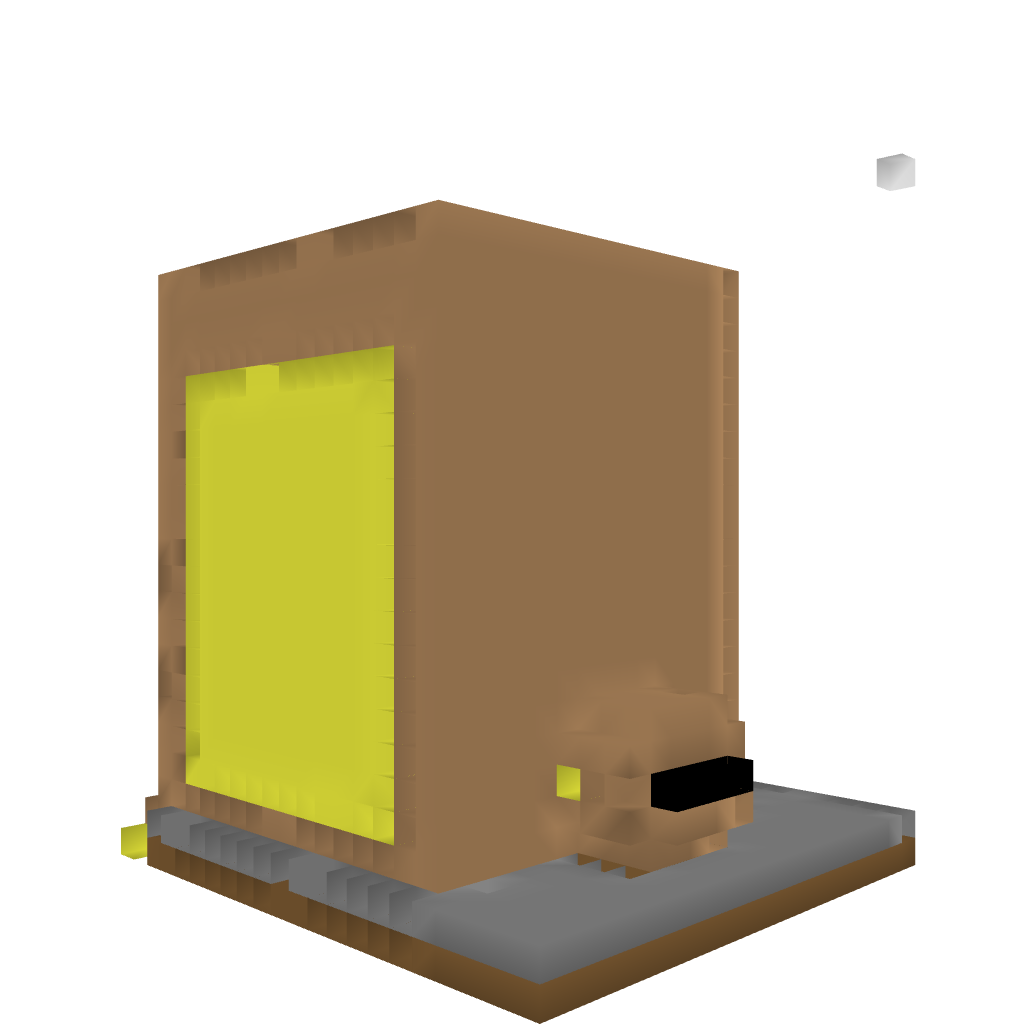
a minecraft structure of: Epic Draw my thing bad low quality